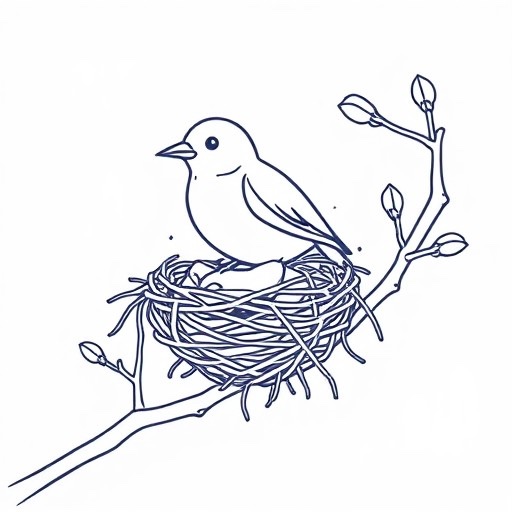
Category: Spring